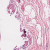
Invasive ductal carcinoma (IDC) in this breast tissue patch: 0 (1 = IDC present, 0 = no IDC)